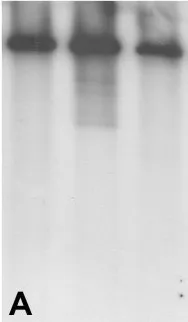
Molecular analysis of muscle-derived mitochondrial DNA. Southern blot.
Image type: pathology (fish)